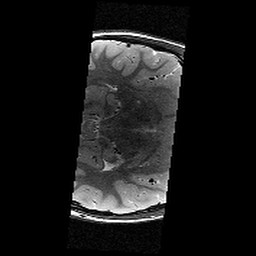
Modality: T2w
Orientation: axial
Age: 12
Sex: female
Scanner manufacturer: siemens
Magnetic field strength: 3 T
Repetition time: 7.7 s
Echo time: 0.067 s